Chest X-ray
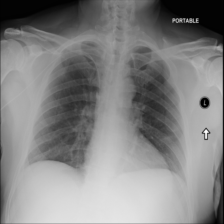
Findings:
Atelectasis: negative
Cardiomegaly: negative
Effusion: negative
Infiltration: negative
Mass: negative
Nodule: negative
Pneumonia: negative
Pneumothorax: negative
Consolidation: negative
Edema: negative
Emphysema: negative
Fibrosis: negative
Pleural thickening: negative
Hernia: negative